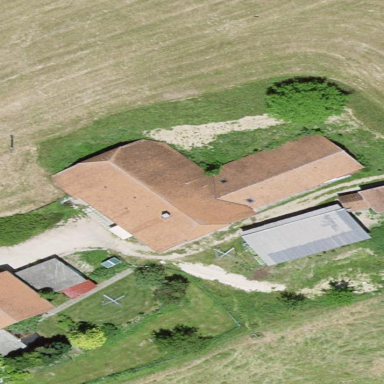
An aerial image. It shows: Farm building.